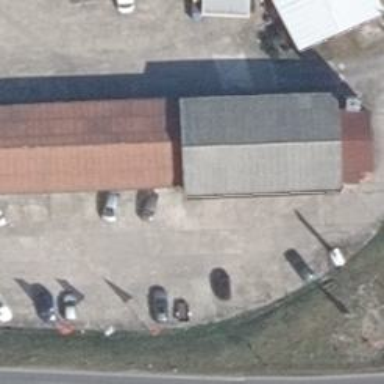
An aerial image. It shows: Car shop.